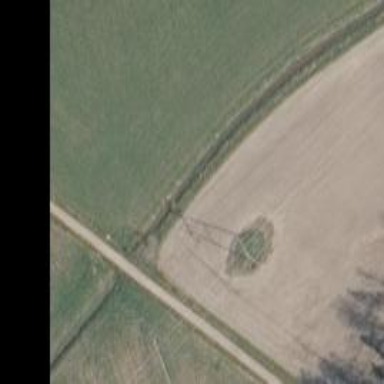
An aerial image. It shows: Power tower.